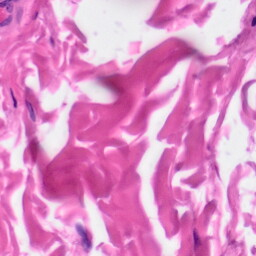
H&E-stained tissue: Skin